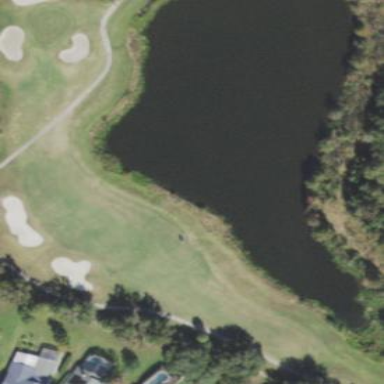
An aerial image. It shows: Golf fairway surrounded by grass.